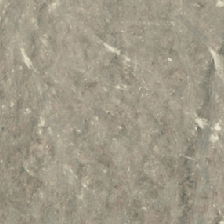
Land cover: harvested_forest